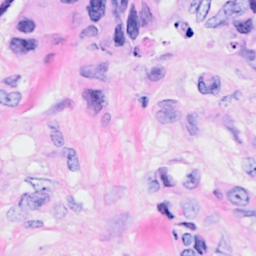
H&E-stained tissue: Breast